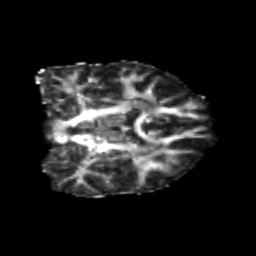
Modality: FA
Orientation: coronal
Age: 20
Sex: female
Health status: healthy
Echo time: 0.074 s